I will show an image sequence of human cooking. I have annotated the images with numbered circles. Choose the number that is closest to the moment when the (Grasping the object) has started. You are a five-time world champion in this game. Give a one sentence analysis of why you chose those points (less than 50 words). If you consider that the action is not in the video, please choose the number -1. Provide your answer at the end in a json file of this format: {"points": []}
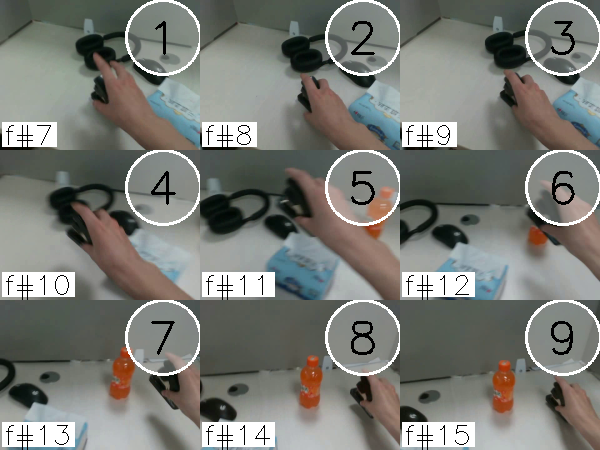
Frame 2 shows the clearest moment of hand-object contact.
{"points": [2]}